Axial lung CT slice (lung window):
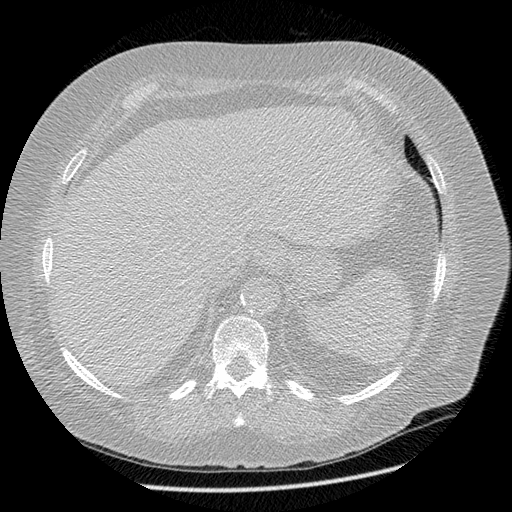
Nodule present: no